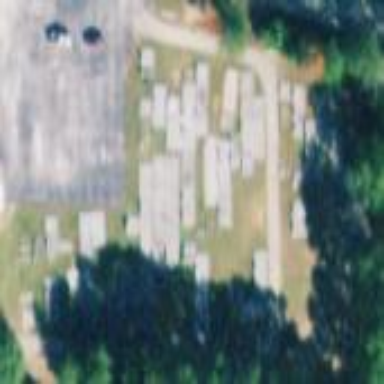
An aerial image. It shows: Cemetery.